Question: I getting an several errors after i change the files name. From default form name (Form2.cs), (Form1.cs) etc to the System.cs, LoginPage.cs and while i change back to the default form name (Form2.cs), this is what happens, the errors appears. What should i do? Is there any solution that i can back this problem to the time before i changed the files name?

This is the full code of "Form1.cs":
'''
using System;
using System.Collections.Generic;
using System.ComponentModel;
using System.Data;
using System.Drawing;
using System.Linq;
using System.Text;
using System.Windows.Forms;
using System.Globalization;
using System.Data.OleDb;
using System.Security.Principal;
namespace Sell_System
{
public partial class Form1 : Form
{
string connectionString = (@"Provider=Microsoft.ACE.OLEDB.12.0;Data Source=\Archives\Projects\Program\Sell System\Sell System\App_Data\db1.accdb;Persist Security Info=False;");
public Form1()
{
InitializeComponent();
}
private void Form1_Load(object sender, EventArgs e)
{
label4.Visible = false;
comboBox1.Items.Add("English");
comboBox1.Items.Add("Indonesian");
comboBox1.SelectedIndex = 0;
OleDbDataReader dReader;
OleDbConnection conn = new OleDbConnection(connectionString);
conn.Open();
OleDbCommand cmd = new OleDbCommand("SELECT DISTINCT [Username] FROM [Member]", conn);
dReader = cmd.ExecuteReader();
AutoCompleteStringCollection namesCollection = new AutoCompleteStringCollection();
while (dReader.Read())
{
namesCollection.Add(dReader.GetString(0));
}
textBox1.AutoCompleteMode = AutoCompleteMode.Suggest;
textBox1.AutoCompleteSource = AutoCompleteSource.CustomSource;
textBox1.AutoCompleteCustomSource = namesCollection;
dReader.Close();
conn.Close();
}
private void button1_Click(object sender, EventArgs e)
{
OleDbConnection conn = new OleDbConnection(connectionString);
conn.Open();
DataTable dt = new DataTable();
OleDbCommand cmd = new OleDbCommand("SELECT * FROM [Member] WHERE [Username]='" + textBox1.Text + "'AND [Password]='" + textBox2.Text + "'", conn);
OleDbDataAdapter da = new OleDbDataAdapter(cmd);
da.Fill(dt);
if (dt.Rows.Count != 0)
{
this.Hide();
Form2 secondaryForm = new Form2(this);
secondaryForm.ShowDialog();
this.Close();
}
else if (textBox1.Text == "Admin" && textBox2.Text == "")
{
this.Hide();
Form5 fifthForm = new Form5();
fifthForm.ShowDialog();
this.Close();
}
else
{
label4.Visible = true;
if (comboBox1.SelectedItem.ToString() == "English")
{
RecursiveClearTextBoxes(this.Controls);
label4.Text = "Invalid Username or Password!";
label4.ForeColor = Form1.Drawing.Color.Red;
}
else if (comboBox1.SelectedItem.ToString() == "Indonesian")
{
RecursiveClearTextBoxes(this.Controls);
label4.Text = "Username atau Password anda salah!";
label4.ForeColor = Form1.Drawing.Color.Red;
}
}
conn.Close();
}
private void comboBox1_SelectedIndexChanged(object sender, EventArgs e)
{
if (comboBox1.SelectedItem.ToString() == "English")
{
ChangeLanguage("en");
}
else if (comboBox1.SelectedItem.ToString() == "Indonesian")
{
ChangeLanguage("id");
}
}
private void ChangeLanguage(string language)
{
foreach (Control c in this.Controls)
{
ComponentResourceManager resources = new ComponentResourceManager(typeof(Form1));
resources.ApplyResources(c, c.Name, new CultureInfo(language));
}
}
private void RecursiveClearTextBoxes(Control.ControlCollection cc)
{
foreach (Control ctrl in cc)
{
TextBox tb = ctrl as TextBox;
if (tb != null)
{
tb.Clear();
}
else
{
RecursiveClearTextBoxes(ctrl.Controls);
}
}
}
private void linkLabel1_LinkClicked(object sender, LinkLabelLinkClickedEventArgs e)
{
this.Hide();
Form3 thirdForm = new Form3();
thirdForm.ShowDialog();
this.Close();
}
protected virtual void ClosedHandler(object sender, EventArgs e)
{
FormsHandler.Remove(this);
}
}
}
'''
The error on "Form1.cs" is:
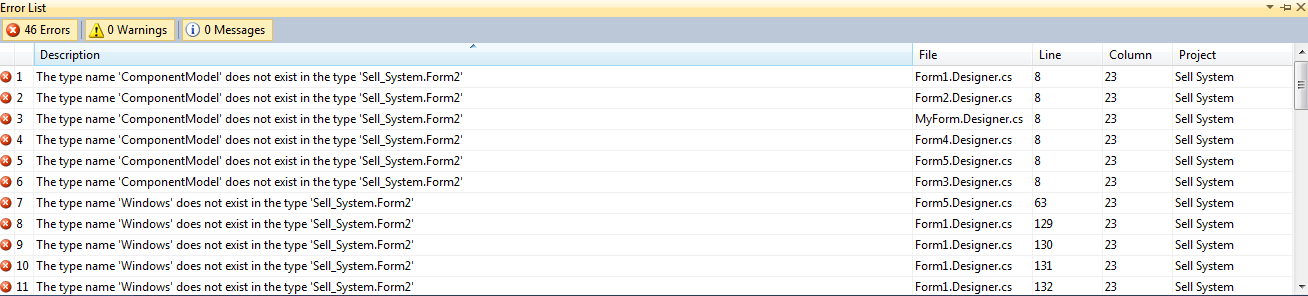
Answer: Try to take a look at the designer class (designer.cs), maybe the designer class is still referencing the old file name?